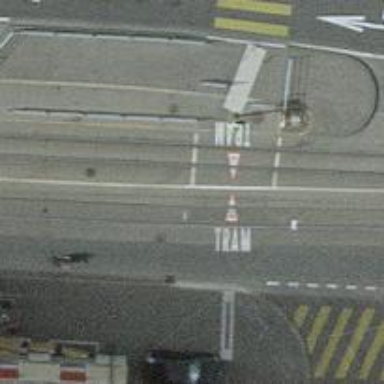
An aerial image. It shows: Tram stop with public transport stop position for trams.